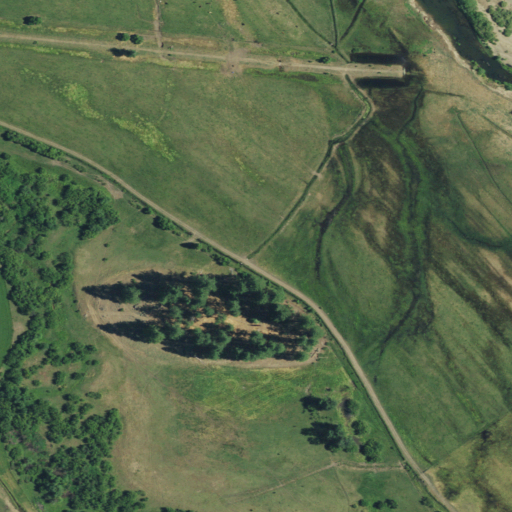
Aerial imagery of mountain in California named Wapunbem Hill containing pasture, herbaceous wetlands, woody wetlands, and shrub